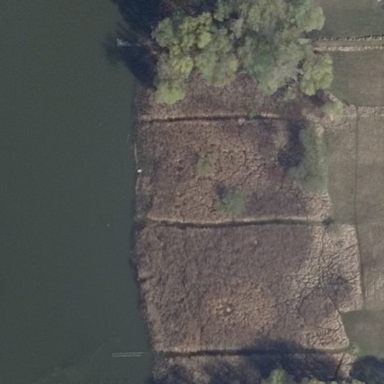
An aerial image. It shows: Beautiful wet meadow natural wetland.